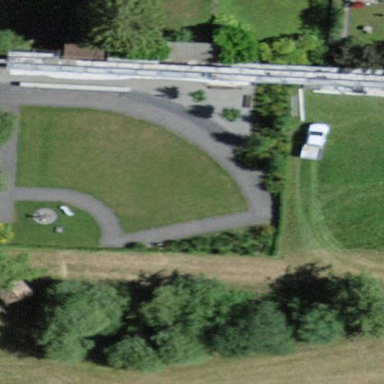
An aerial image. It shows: Cemetery.